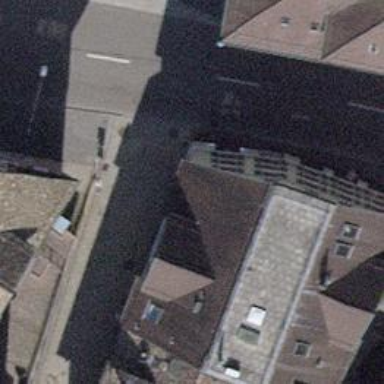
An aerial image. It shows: Furniture shop.